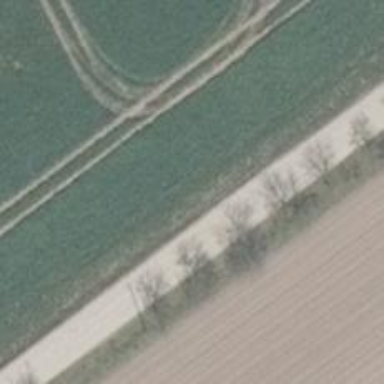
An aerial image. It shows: Gravel track with grade2 quality.